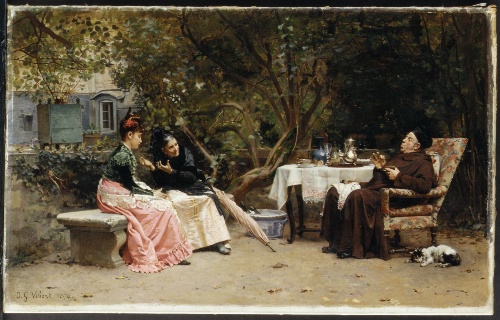
Title: The Reprimand
Artist: Jean-Georges Vibert
Artist bio: French, Paris 1840–1902 Paris
Date: 1874
Object type: Painting
Classification: Paintings
Medium: Oil on canvas
Dimensions: 20 3/8 x 33 in. (51.8 x 83.8 cm)
Department: European Paintings
Credit line: Catharine Lorillard Wolfe Collection, Bequest of Catharine Lorillard Wolfe, 1887
Accession year: 1887
Repository: Metropolitan Museum of Art, New York, NY
Tags: Gardens|Men|Women|Cats